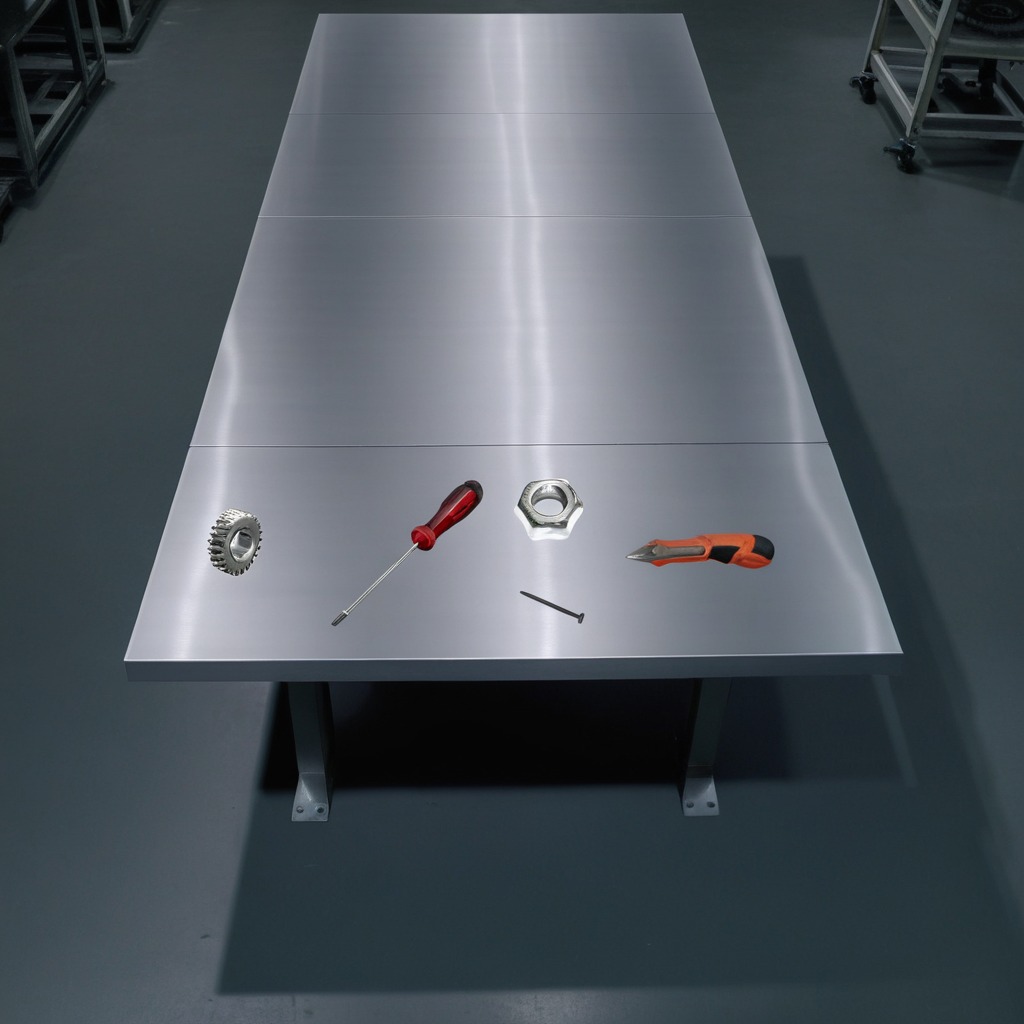
A gear with teeth, a knife, an iron nail, a screwdriver, and a metal nut are lying on the tabletop.